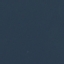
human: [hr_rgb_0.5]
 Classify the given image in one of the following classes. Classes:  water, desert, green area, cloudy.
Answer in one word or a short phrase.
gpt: water